Question: do you know when you have that huge log table and you just need to see the last X rows to know what is going on at the time?
usually you can do:
'''
select top 100 *
from log_table
order by ID desc
'''
to show the 100 newest records, but it will do on the inverse order (of course, because of the order by DESC), for example:
'''
100010
100009
100008
and so on..
'''
but for the sake of simplicity I would like to see the records on the order they happened.
I can do that by running this query:
'''
select *
from(
select top 100 * from log_table order by ID desc
) a
order by a.id
'''
where I get my top 100 order by ID desc and then invert the result set.
It works but it seems kin of unnecessary to run 2 select to produce this result.
My question is: does anyone have a better idea of doing that? Like a select top on the end of the table?
EDIT:
execution plan of both queries:
It seems like Alex's idea is very good but David was also right, there is only one select and one sort

EDIT2:
set statistics IO ON:
'''
(10 row(s) affected)
Table 'sysdtslog90'. Scan count 1, logical reads 3, physical reads 0, read-ahead reads 0, lob logical reads 12, lob physical reads 0, lob read-ahead reads 0.
(1 row(s) affected)
(10 row(s) affected)
Table 'sysdtslog90'. Scan count 2, logical reads 5, physical reads 0, read-ahead reads 0, lob logical reads 12, lob physical reads 0, lob read-ahead reads 0.
(1 row(s) affected)
'''
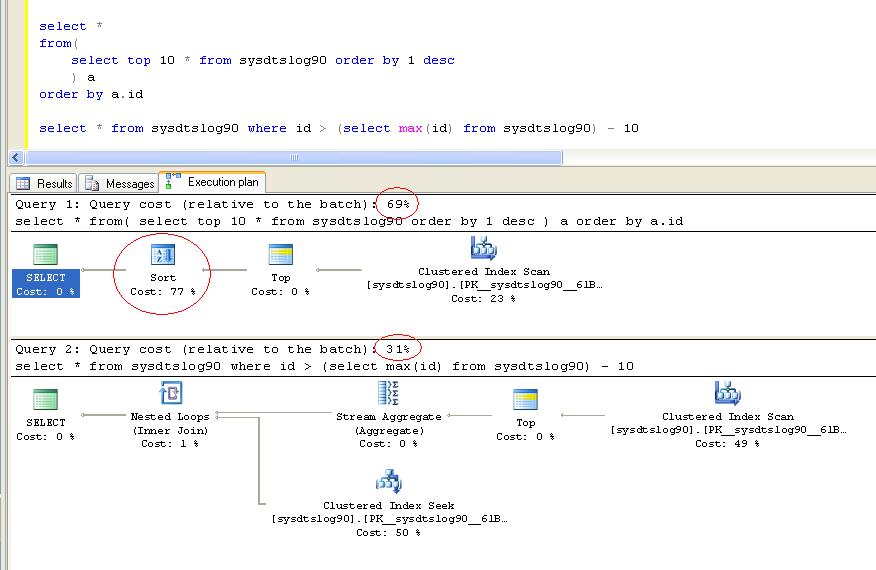
Answer: If 'id' is indexed and sequential enough the fastest way is probably;
'''
select * from log_table where id > (select max(id) from log_table) - N
'''
An explicit order by is still required to guarantee the order however.